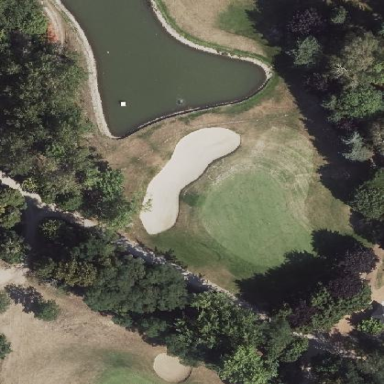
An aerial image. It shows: Sand bunker on golf course.